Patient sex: M
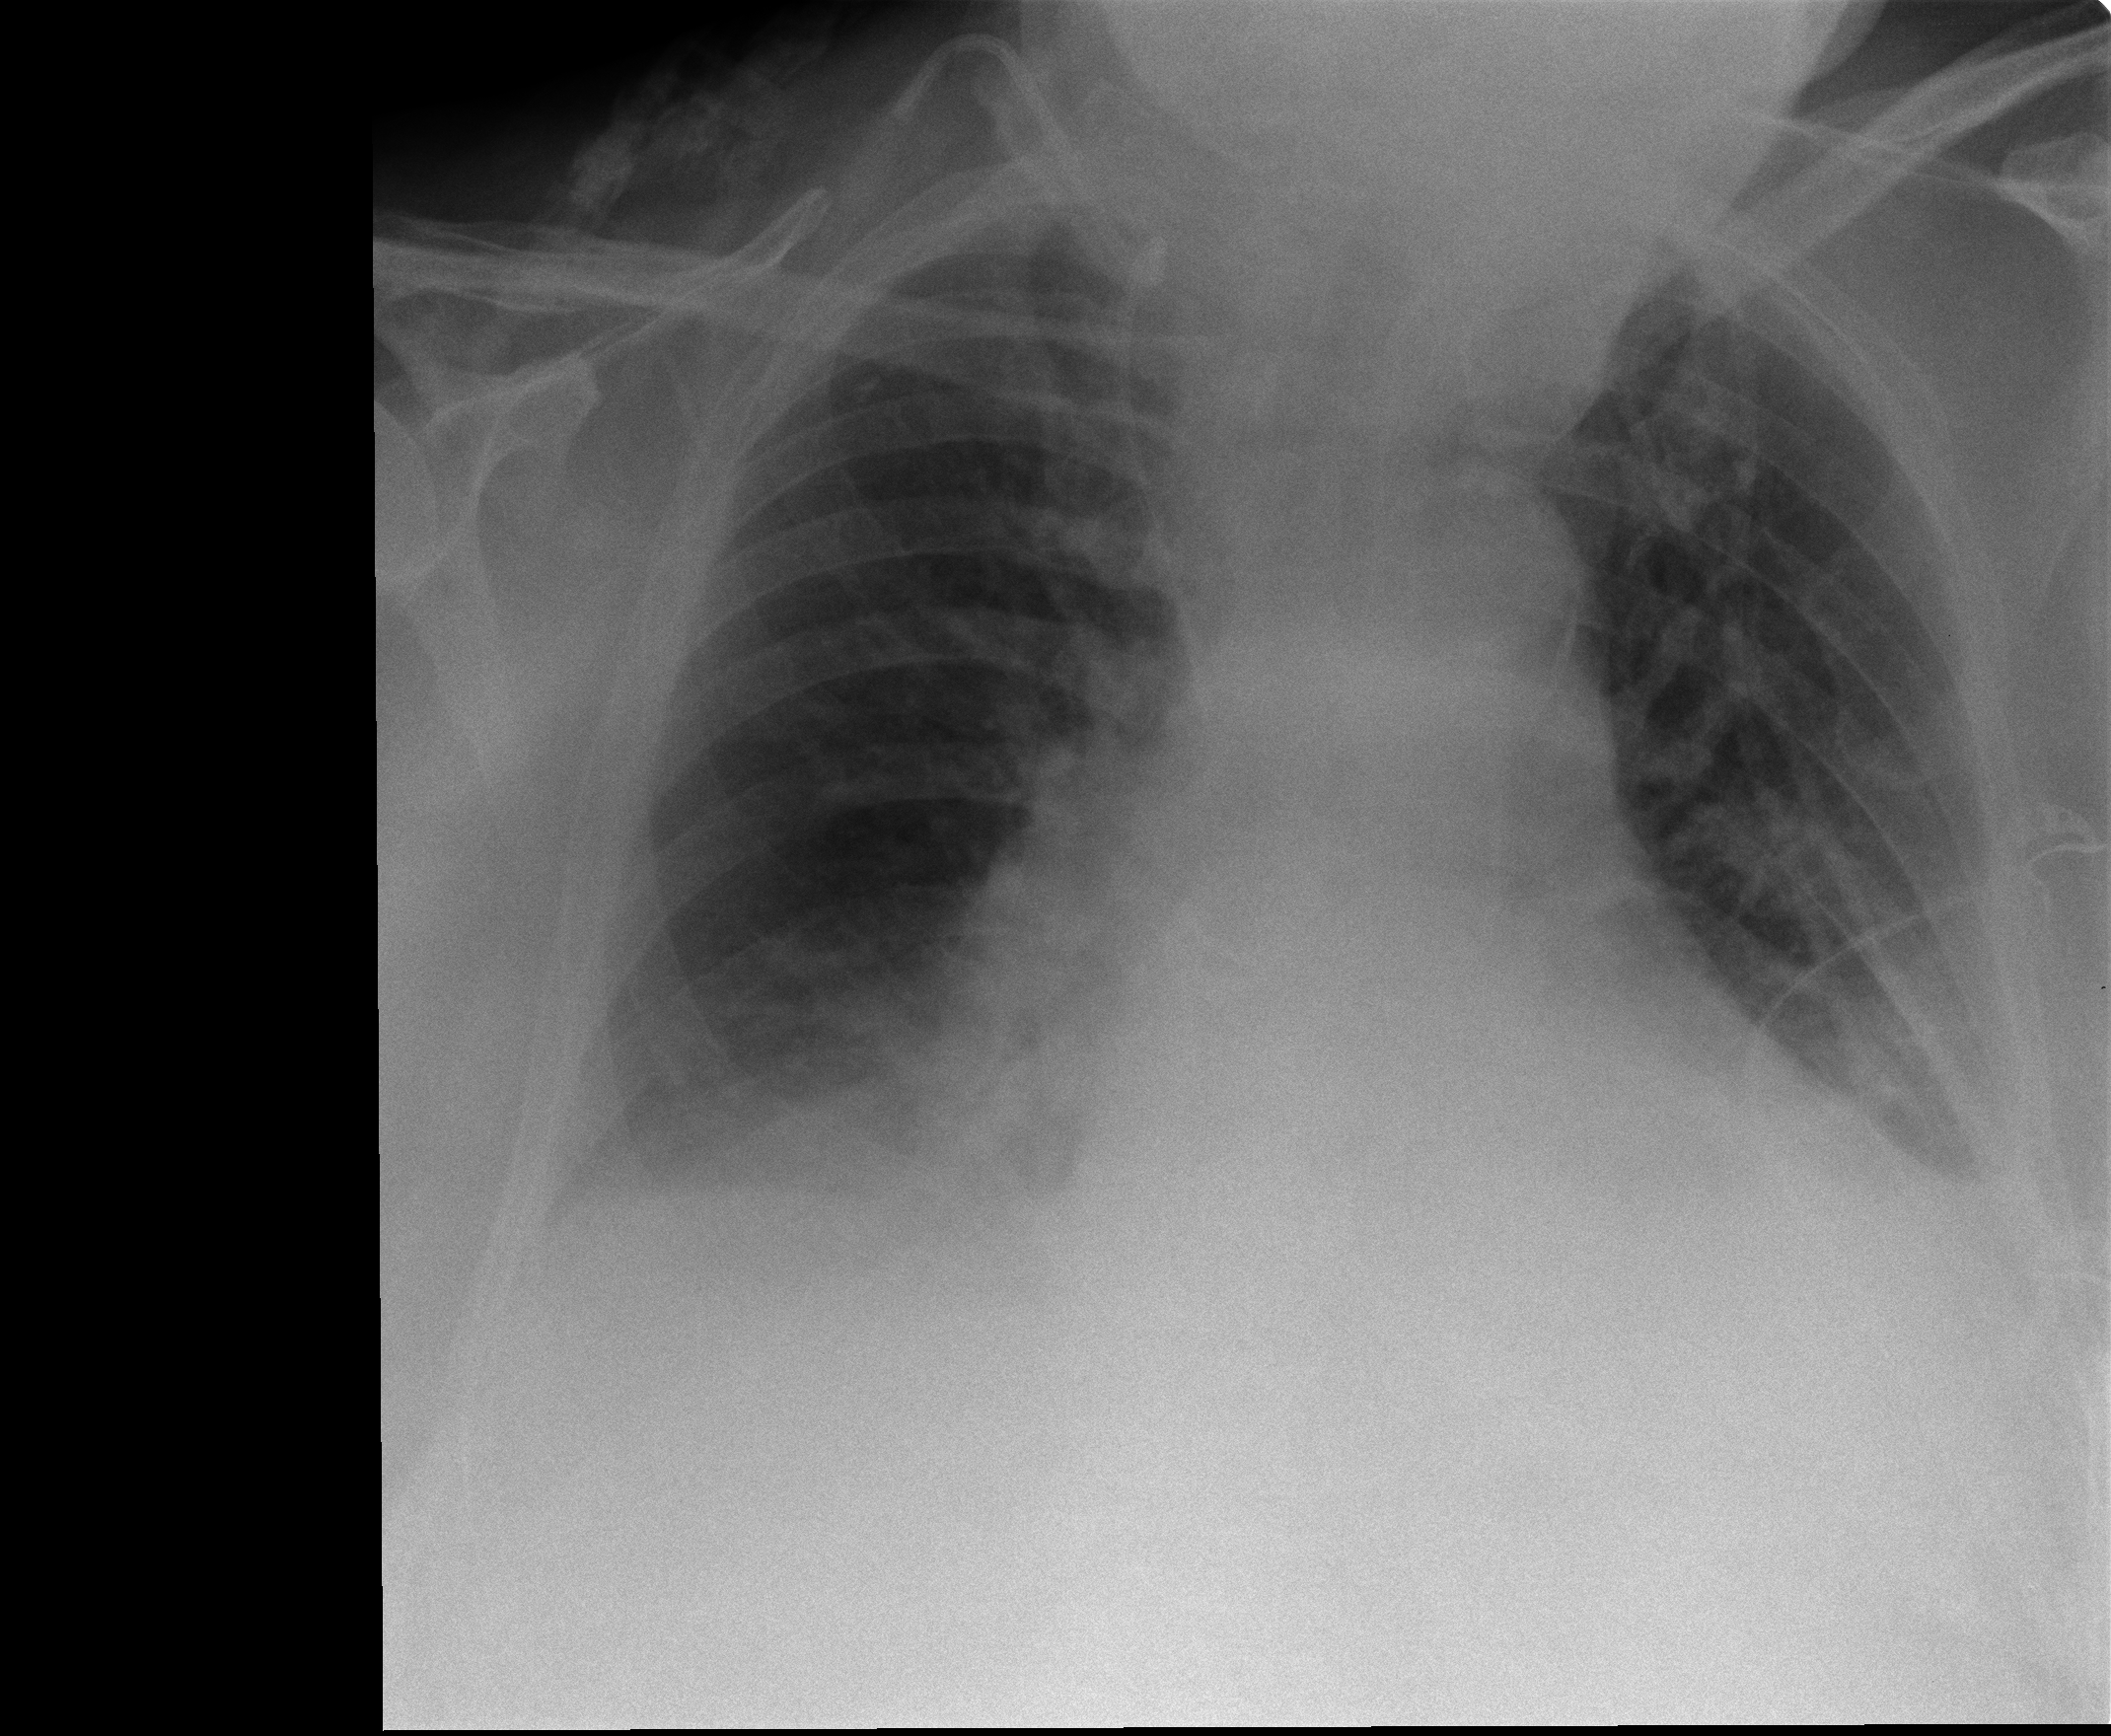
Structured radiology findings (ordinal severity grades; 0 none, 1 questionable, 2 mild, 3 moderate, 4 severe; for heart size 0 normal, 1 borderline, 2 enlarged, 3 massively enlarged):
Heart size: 2
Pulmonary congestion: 2
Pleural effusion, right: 3
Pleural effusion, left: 2
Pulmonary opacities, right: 2
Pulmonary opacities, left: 2
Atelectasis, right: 2
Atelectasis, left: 2